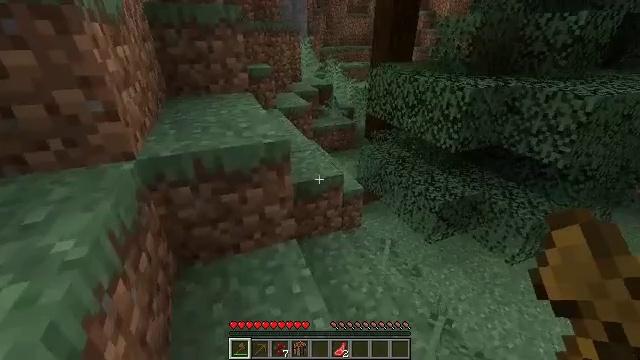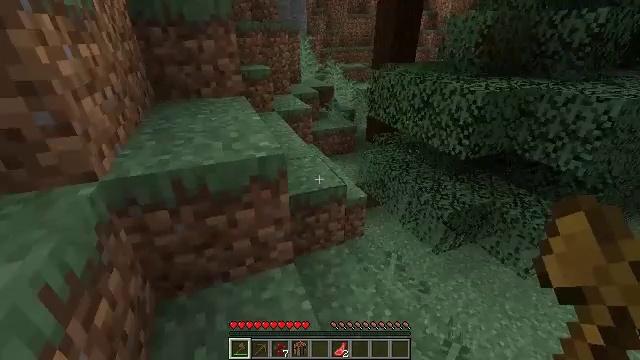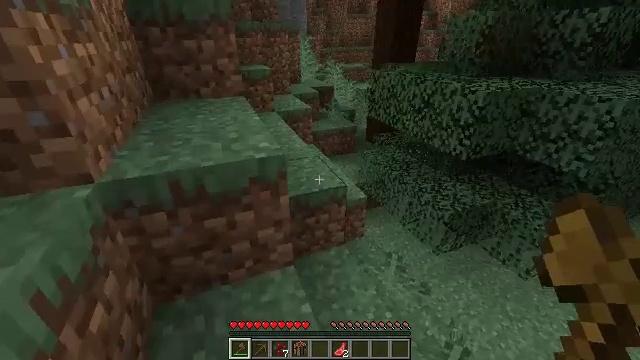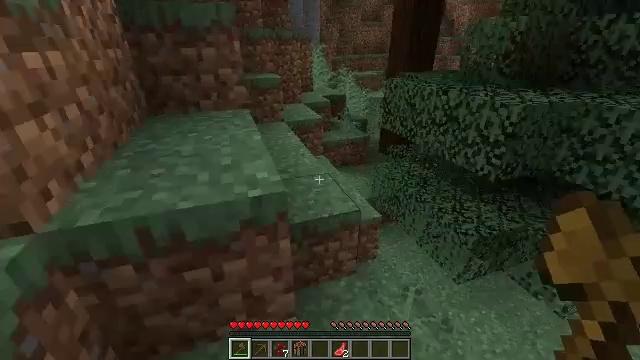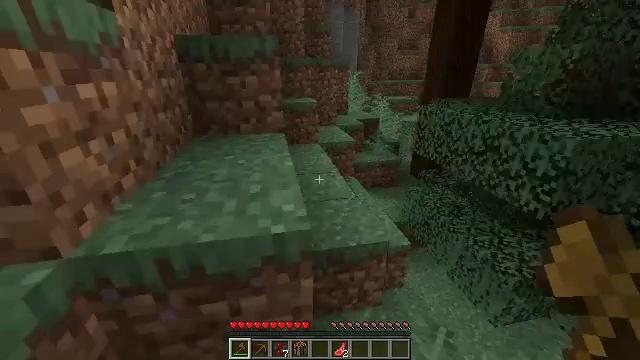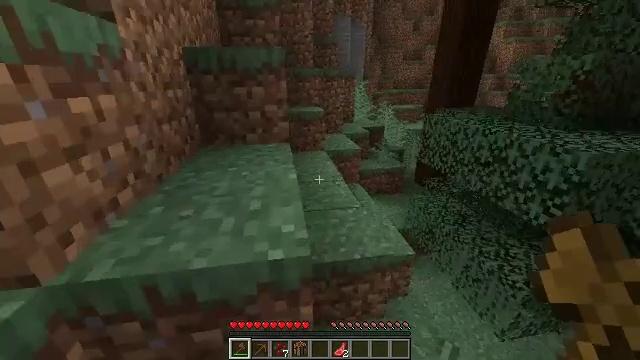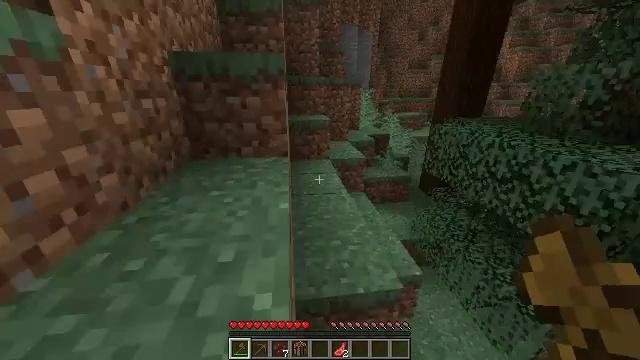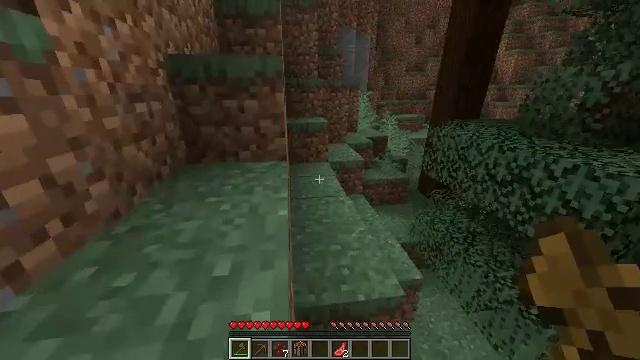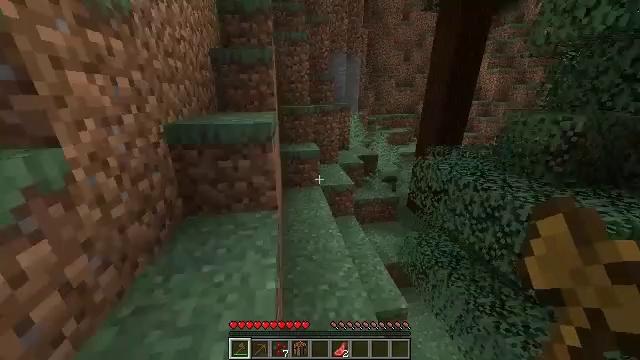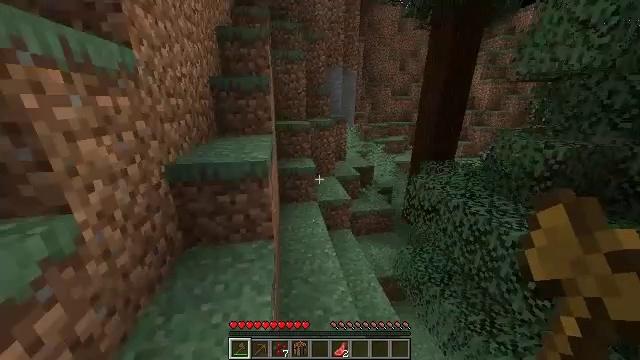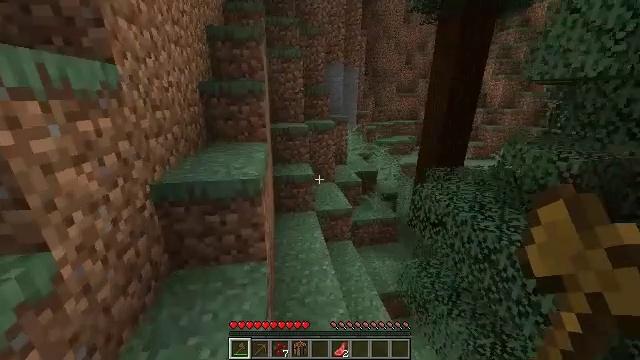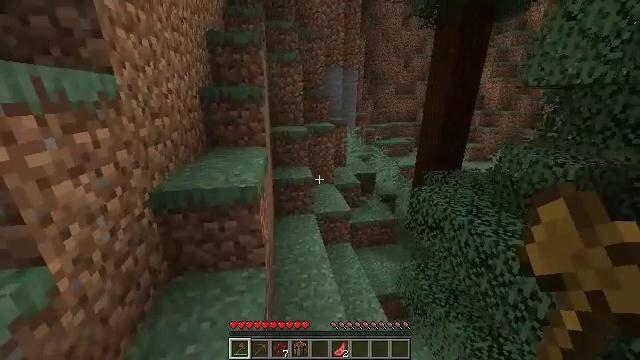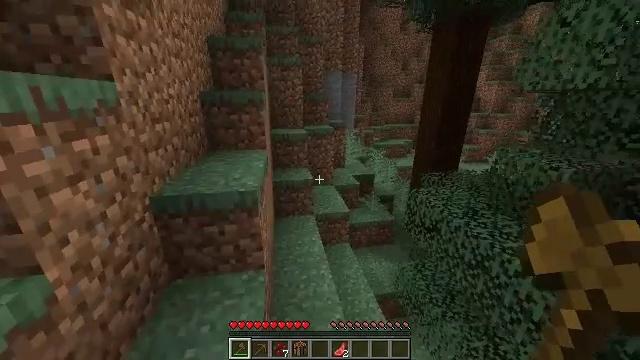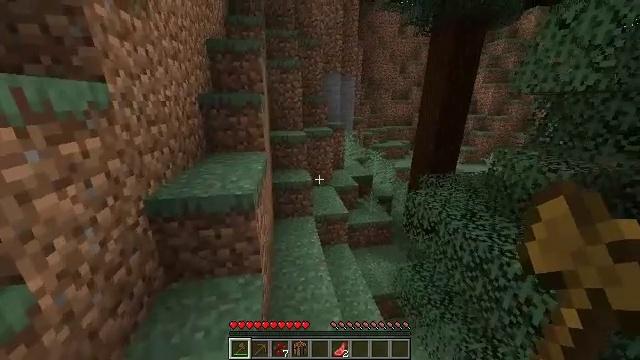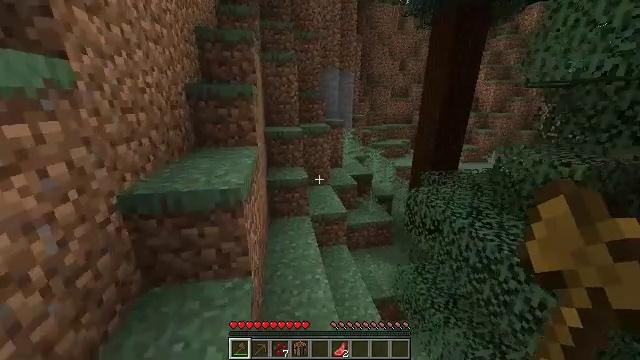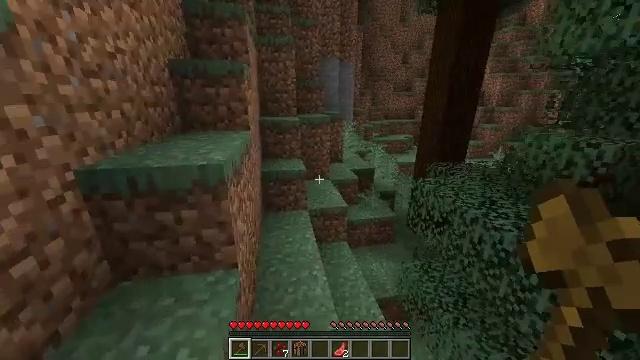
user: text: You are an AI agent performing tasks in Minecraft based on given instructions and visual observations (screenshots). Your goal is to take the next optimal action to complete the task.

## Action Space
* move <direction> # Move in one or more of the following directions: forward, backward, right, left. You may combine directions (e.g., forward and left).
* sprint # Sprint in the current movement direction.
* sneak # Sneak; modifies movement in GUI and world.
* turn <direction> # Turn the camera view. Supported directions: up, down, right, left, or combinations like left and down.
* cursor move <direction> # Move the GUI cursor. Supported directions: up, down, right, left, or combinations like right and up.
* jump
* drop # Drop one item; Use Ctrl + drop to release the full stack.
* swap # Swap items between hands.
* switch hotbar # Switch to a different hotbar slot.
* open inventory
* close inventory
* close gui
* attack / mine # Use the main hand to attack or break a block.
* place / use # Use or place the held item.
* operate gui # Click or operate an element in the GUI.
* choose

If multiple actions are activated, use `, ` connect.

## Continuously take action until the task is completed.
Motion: motion action
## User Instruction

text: Collect the large fern.
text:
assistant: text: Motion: move forward
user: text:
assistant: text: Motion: move forward
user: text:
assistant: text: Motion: move forward, sprint, turn left and up
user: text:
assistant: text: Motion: move forward, sprint, turn left and up
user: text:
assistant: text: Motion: move forward, sprint, turn left
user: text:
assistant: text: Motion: move forward, sprint, turn left
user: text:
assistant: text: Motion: move forward, sprint, jump
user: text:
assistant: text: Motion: move forward, sprint, turn right and up, jump
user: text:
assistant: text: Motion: move forward, sprint, jump
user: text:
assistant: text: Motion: move forward, sprint, jump
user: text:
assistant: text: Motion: move forward, sprint, jump
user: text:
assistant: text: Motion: move forward, sprint, jump
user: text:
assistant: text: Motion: move forward, sprint
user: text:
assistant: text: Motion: move forward, sprint
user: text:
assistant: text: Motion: move forward, sprint
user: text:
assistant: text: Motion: move forward, sprint
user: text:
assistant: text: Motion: move forward, sprint
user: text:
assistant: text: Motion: move forward, sprint, switch to hotbar 2
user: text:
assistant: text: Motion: move forward, sprint, switch to hotbar 2
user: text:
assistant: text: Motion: move forward, sprint, turn right, switch to hotbar 2
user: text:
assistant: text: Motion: move forward, sprint, turn right
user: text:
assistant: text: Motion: move forward, sprint, jump
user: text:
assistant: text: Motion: move forward, sprint, jump
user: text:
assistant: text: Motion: move forward, sprint, jump
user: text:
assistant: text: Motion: move forward, sprint, jump
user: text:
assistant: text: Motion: move forward, sprint, jump
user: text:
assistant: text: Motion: move forward, sprint, jump
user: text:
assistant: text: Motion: move forward, sprint
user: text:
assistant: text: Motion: move forward, sprint, turn left
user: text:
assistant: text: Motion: move forward, sprint, turn left